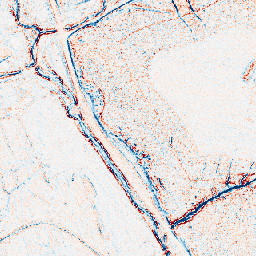
Category: edge_preserving
Decomposition family: bilateral
Decomposition parameters: d: 5
sigma_color: 100
sigma_space: 50
Upsampling method: nearest
Upsampling parameters: scale: 8
Upsampling scale: 8